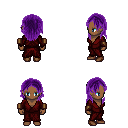
a pixel art fantasy rpg character, female body template, human, dark skin, red robe, gold greaves, purple long hairstyle, leather bracers, brown shoes, four views (front, back, left, right), 2x2 character sprite sheet, small pixel art, hard edges, no anti-aliasing